Question:  look at this image, i need exactly like this
'''
<div class="container-fluid">
<div class="row-fluid">
<div class="span2 well">
<ul class="nav nav-list">
<li class="nav-header"><i class="icon-home"></i> Home</li>
<li><a href="#">D</a></li>
<li><a href="#"> Ged</a></li>
<li class="nav-header">System</li>
<li><a href="#">System staus</a></li>
<li><a href="#"> Gsetup</a></li>
<li><a href="#"> ASetting</a></li>
<li><a href="#"> Drives</a></li>
<li><a href="#">Power Setting</a></li>
<li class="active"><a href="firmware.html" id="firm">Firmware Update</a></li>
<li><a href="#">Administration</a></li>
</ul>
</div>
<div id="content_inner_nosidebar">
</div>
</div>
</div>
'''
All this list item will come left side , and when i click this list related page should display on right side. Am using bootstarp class. And i like to use fluid grid system. But how can i load a new page right hand side of this list while clicking this list.?
I created a div "content_inner_nosidebar" inside this main div . when ever i click any of the left side list it should display all data in "content_inner_nosidebar".
'''
<script src="js/libs/jquery-1.7.2.min.js"></script>
<script src="js/bootstrap.min.js"></script>
<script src="js/plugins.js"></script>
<script src="js/script.js"></script>
<script type="text/javascript">
$(function(){
$("#firm").click(function(){
$("#content_inner_nosidebar").append("/path/firmware.html")
})
});
</script>
'''
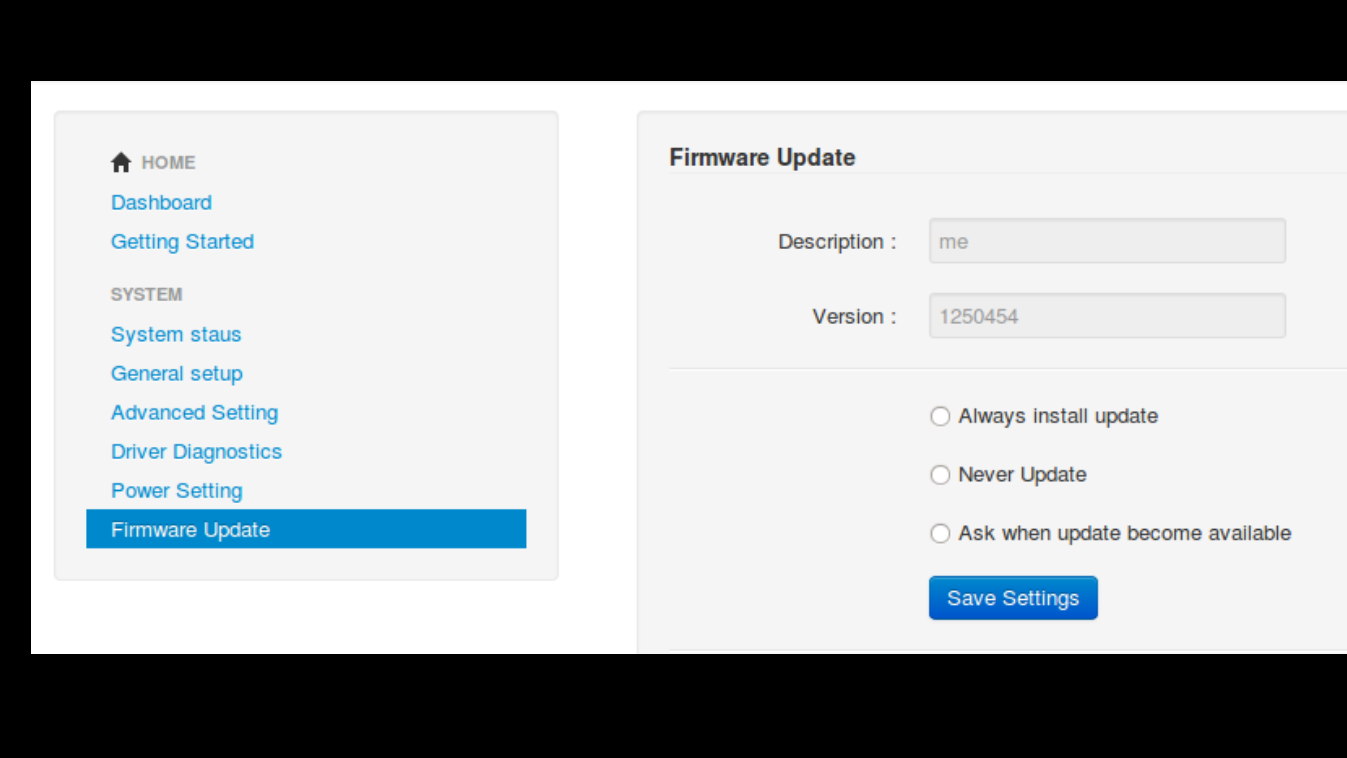
Answer: You may use jquery's <URL> method to do this.
'''
<script type="text/javascript">
$(function(){
$("#firm").click(function(){
$("#content_inner_nosidebar").load("/path/firmware.html")
})
});
</script>
'''